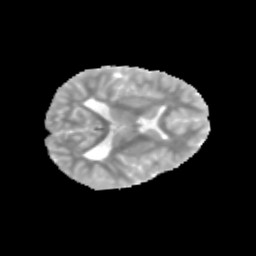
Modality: MD
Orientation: axial
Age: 10
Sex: male
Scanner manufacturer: siemens
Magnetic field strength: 3 T
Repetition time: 3.8 s
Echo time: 0.07 s